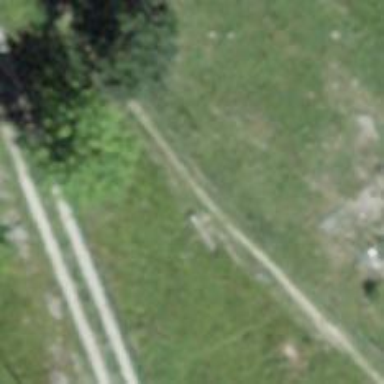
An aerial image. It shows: Bench.